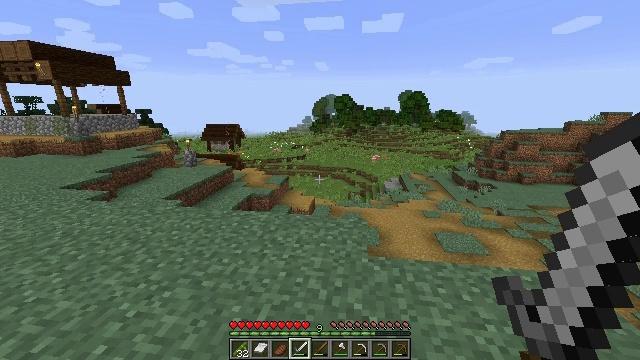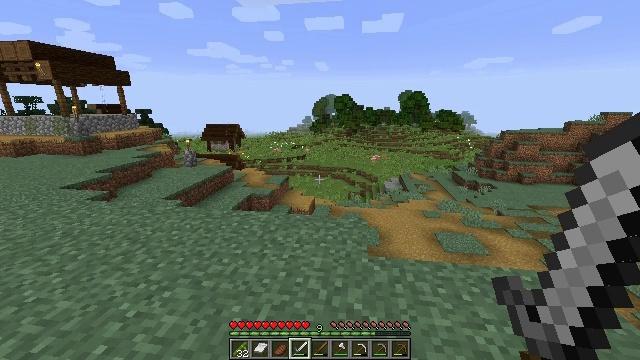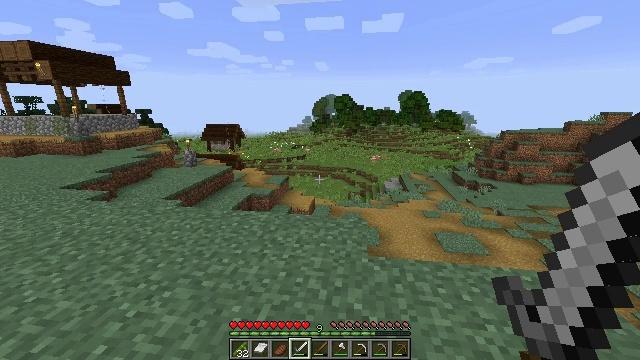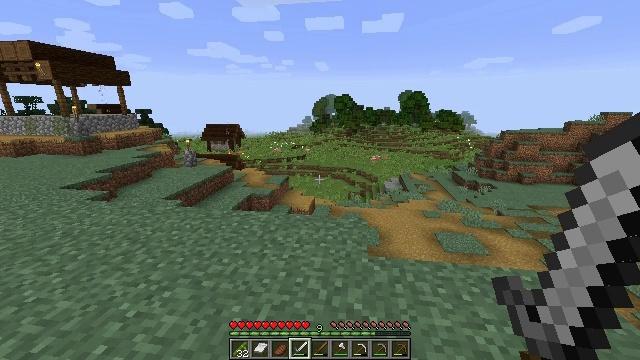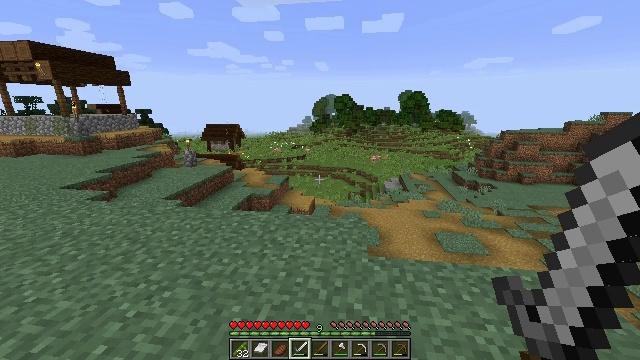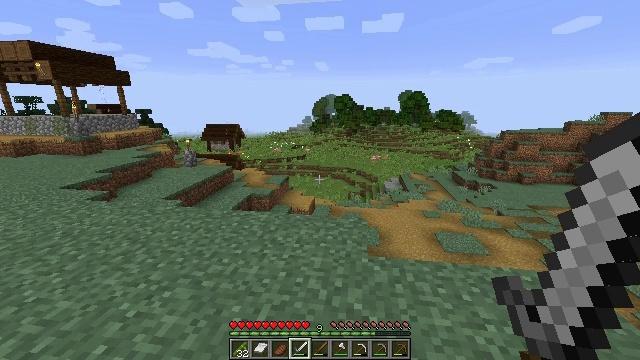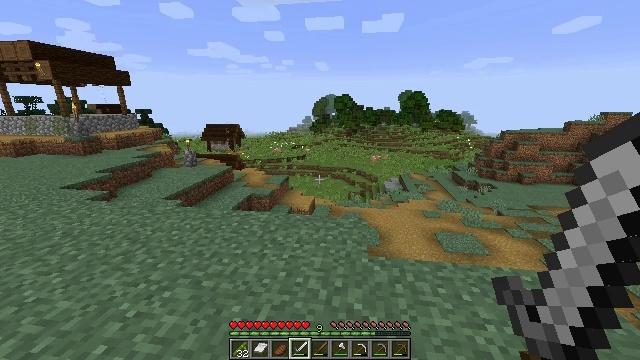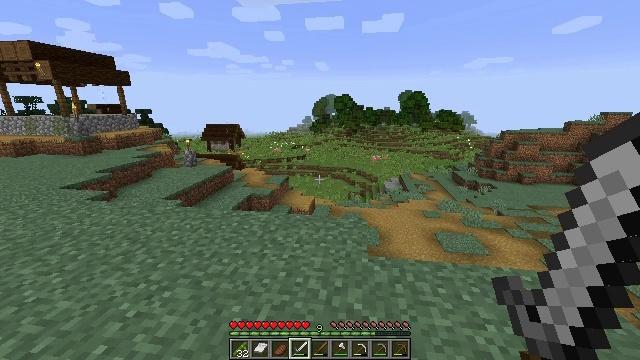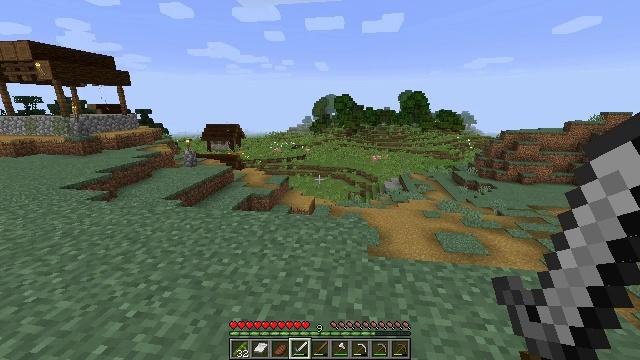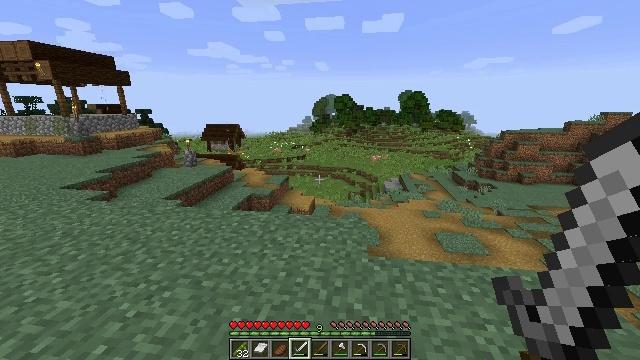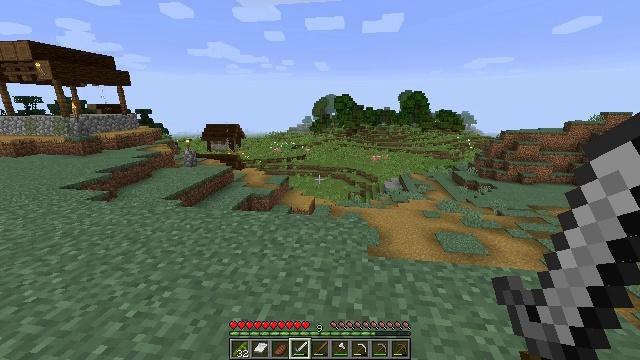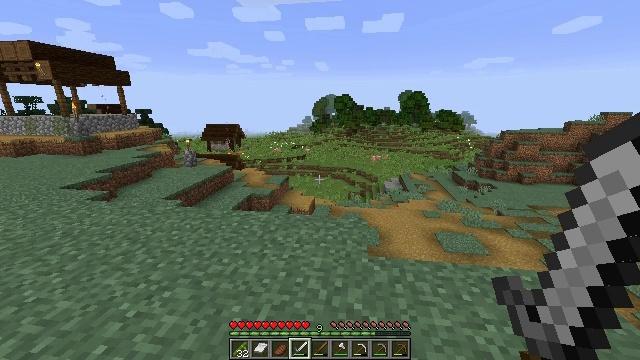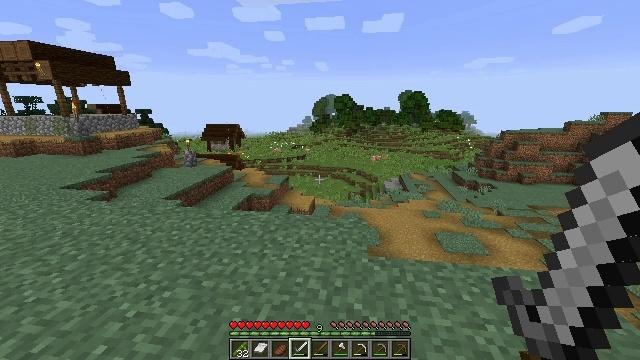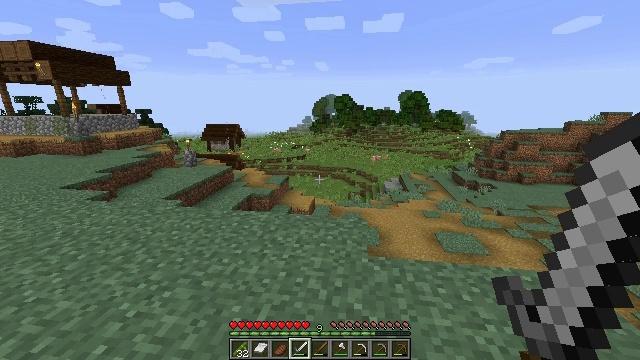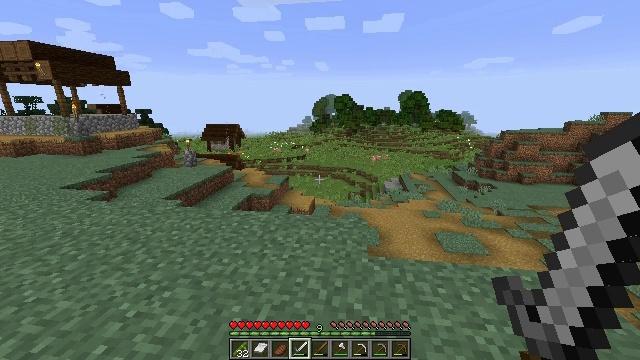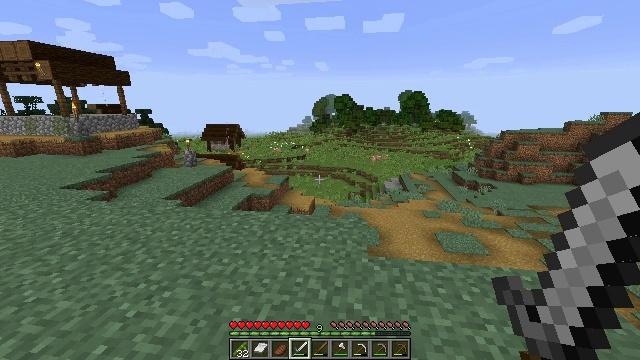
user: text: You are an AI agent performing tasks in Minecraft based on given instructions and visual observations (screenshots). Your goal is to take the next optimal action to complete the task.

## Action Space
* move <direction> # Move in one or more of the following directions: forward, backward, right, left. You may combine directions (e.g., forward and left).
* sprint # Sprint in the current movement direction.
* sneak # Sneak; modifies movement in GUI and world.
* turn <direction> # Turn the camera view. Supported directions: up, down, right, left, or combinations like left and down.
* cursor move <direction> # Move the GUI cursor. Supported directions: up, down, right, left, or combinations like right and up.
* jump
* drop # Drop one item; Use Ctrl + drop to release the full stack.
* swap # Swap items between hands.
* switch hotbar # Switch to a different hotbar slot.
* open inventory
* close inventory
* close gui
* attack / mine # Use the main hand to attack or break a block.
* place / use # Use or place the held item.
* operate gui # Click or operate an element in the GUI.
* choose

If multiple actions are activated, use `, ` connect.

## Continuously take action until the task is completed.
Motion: motion action
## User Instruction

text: Break the sweet berry bush to collect berries.
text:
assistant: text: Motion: no_op
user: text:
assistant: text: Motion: no_op
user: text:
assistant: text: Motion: no_op
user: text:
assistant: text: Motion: no_op
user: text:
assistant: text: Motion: no_op
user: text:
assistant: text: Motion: no_op
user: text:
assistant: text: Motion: no_op
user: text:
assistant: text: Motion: no_op
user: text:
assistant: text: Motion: no_op
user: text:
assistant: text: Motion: no_op
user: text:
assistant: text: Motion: no_op
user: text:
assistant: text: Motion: no_op
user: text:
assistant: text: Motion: no_op
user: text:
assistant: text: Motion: no_op
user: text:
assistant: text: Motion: no_op
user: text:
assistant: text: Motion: no_op
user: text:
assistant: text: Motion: no_op
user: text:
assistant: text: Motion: no_op
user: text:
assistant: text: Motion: no_op
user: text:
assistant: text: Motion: no_op
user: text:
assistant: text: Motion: no_op
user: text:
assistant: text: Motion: no_op
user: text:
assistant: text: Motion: no_op
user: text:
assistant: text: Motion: no_op
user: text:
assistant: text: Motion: no_op
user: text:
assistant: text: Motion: no_op
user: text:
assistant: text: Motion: no_op
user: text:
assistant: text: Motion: no_op
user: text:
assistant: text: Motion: no_op
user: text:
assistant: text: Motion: no_op